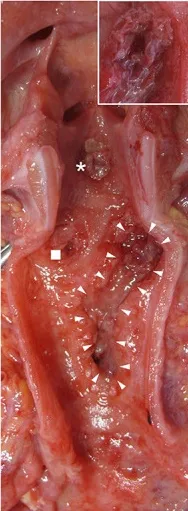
Macroscopic examination of the laryngeal cavity and tracheal lumen. Laryngotracheal ulcerative lesions with presence of some necrotic pseudomembranous-like features (asterisk, cricoid lesion; square, left anterolateral tracheal lesion; triangles, right anterolateral tracheal lesion) consistent with invasive Aspergillus laryngotracheitis . The insert in. Shows a magnification of the site corresponding to tracheal wall perforation and thyroid artery damage.
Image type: medical_photograph (other_medical_photograph)